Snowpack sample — Buffalo Mountain, Silverthorne, Colorado, USA (2/22/26, 2:02 PM MST)
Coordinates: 39.622, -106.113
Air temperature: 33 °F
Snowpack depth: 63 cm
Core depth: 50 cm
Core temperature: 26.6 °F
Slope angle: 11°, slope face: 116°
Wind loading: low
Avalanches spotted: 0
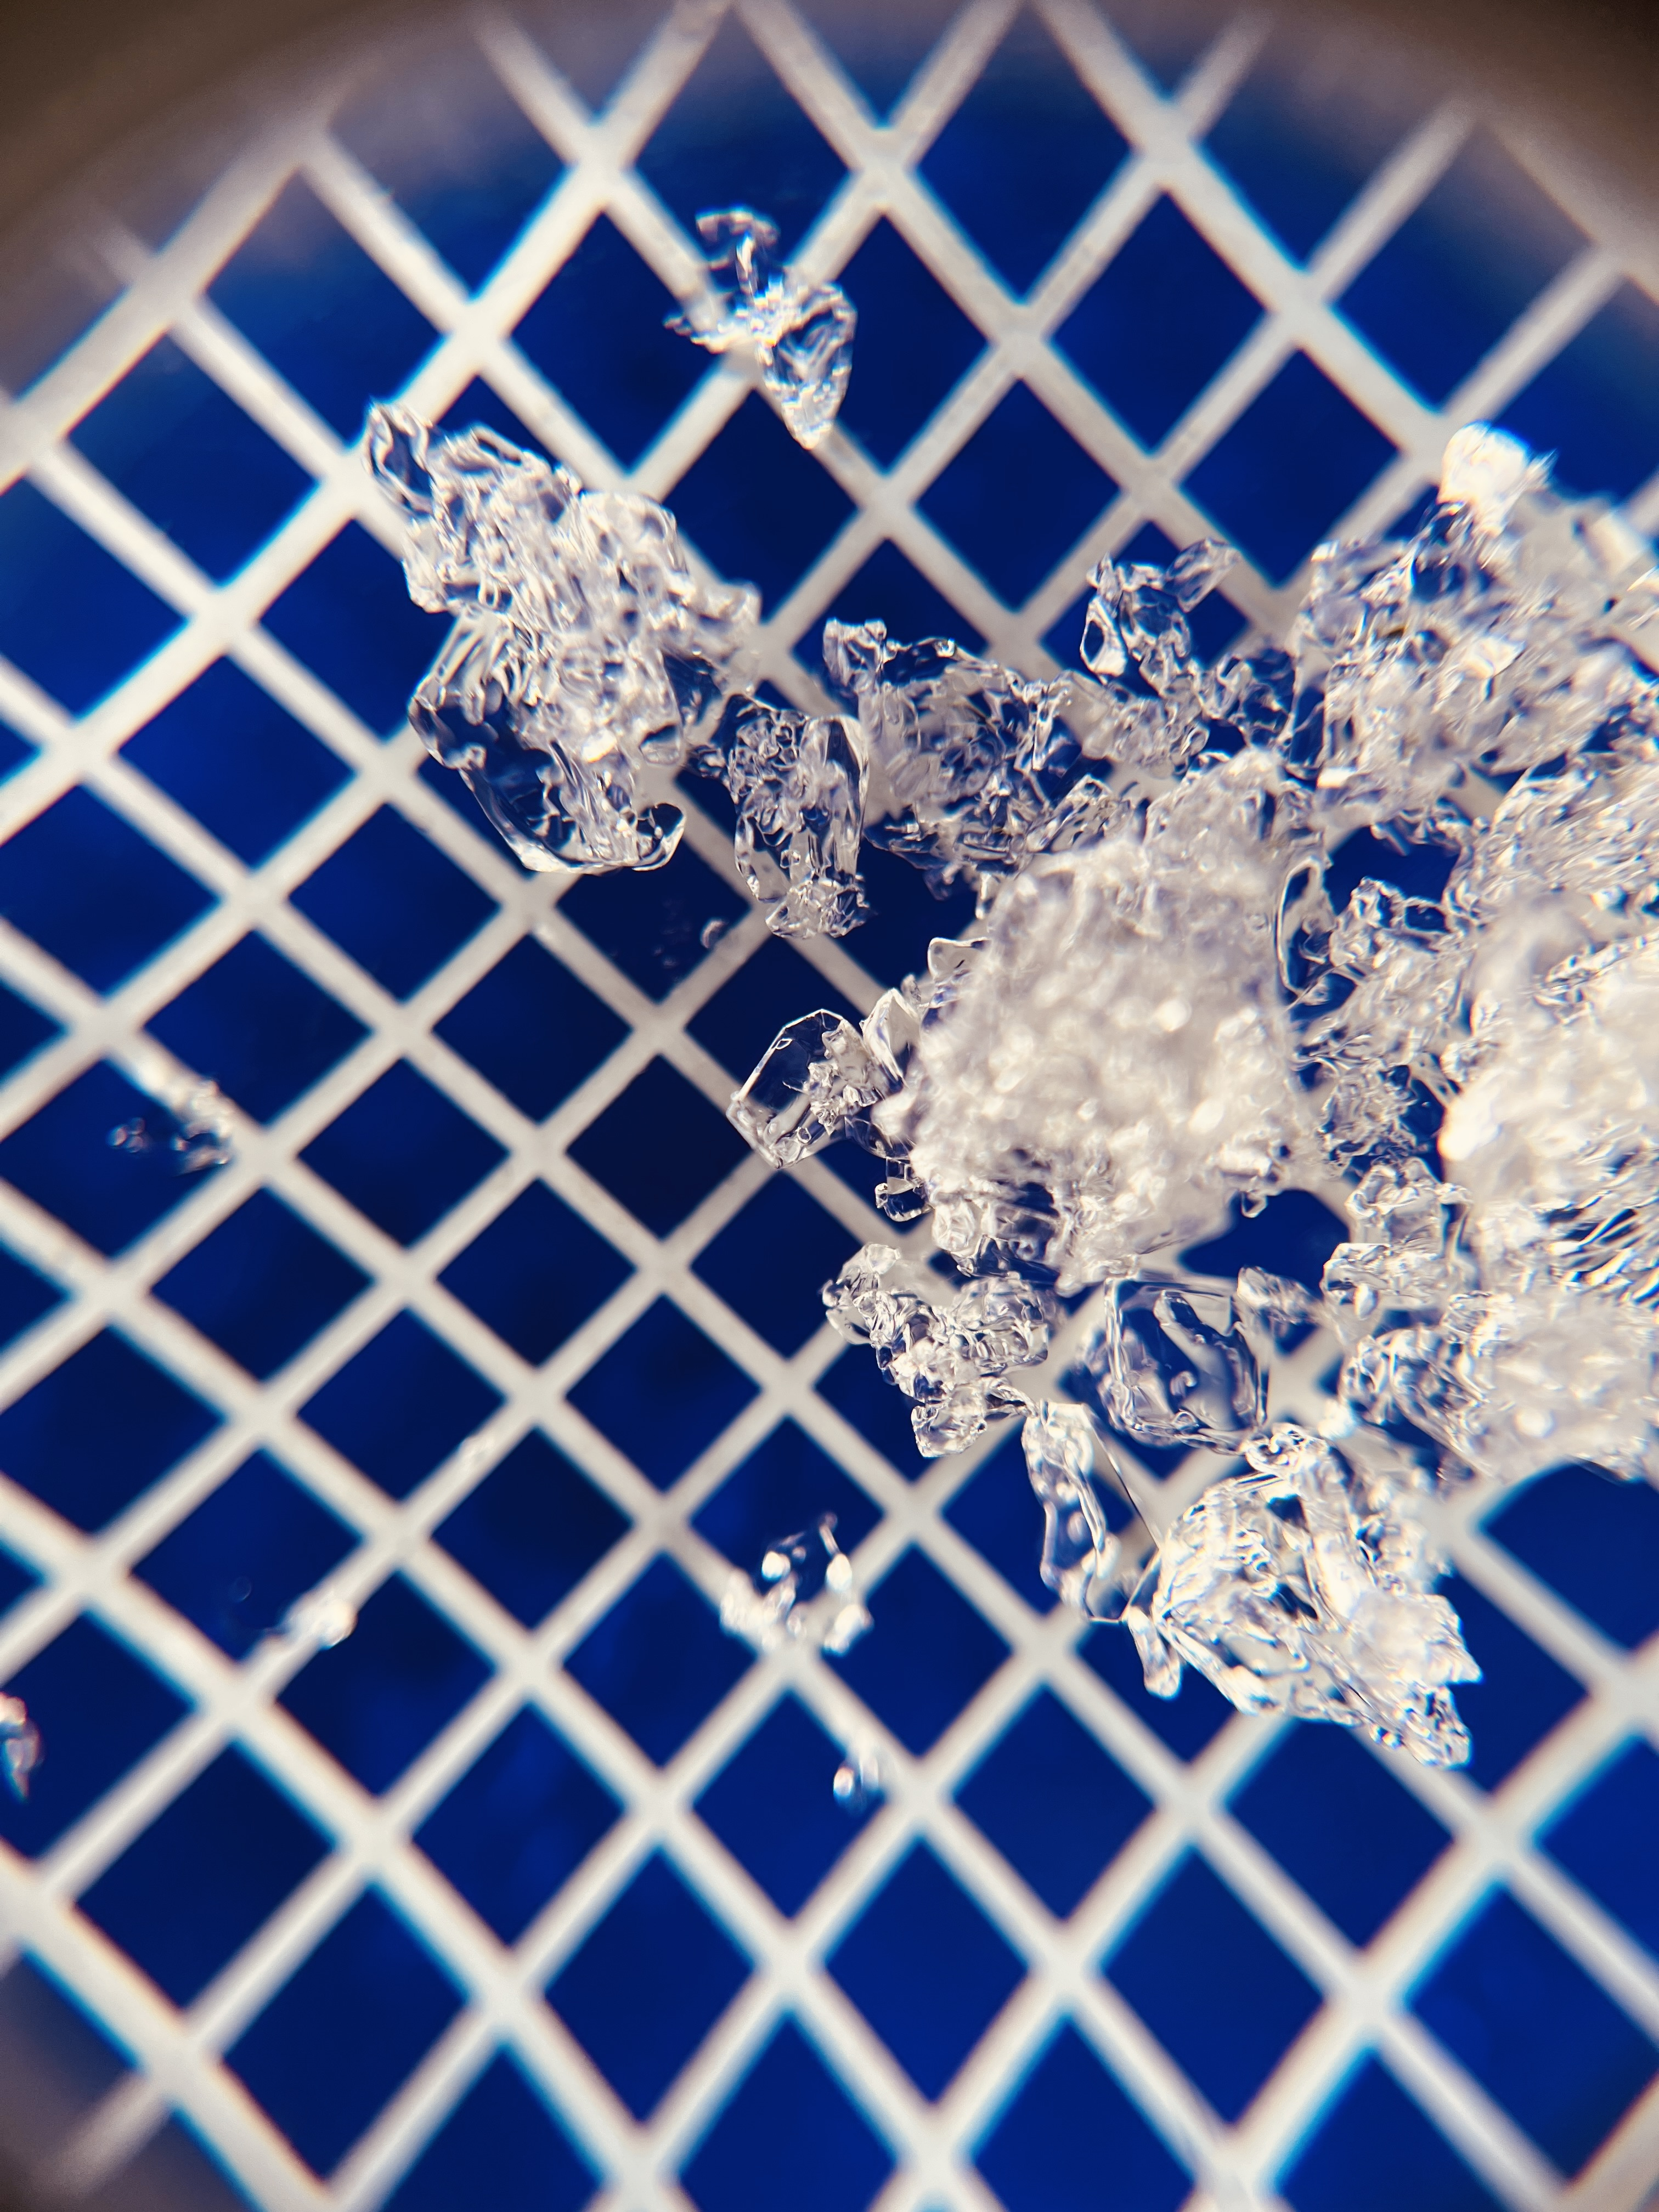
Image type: magnified_profile
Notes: In a firebreak similar to site 1, minimal wind loading with no spotted avalanches (not many faces in view though)